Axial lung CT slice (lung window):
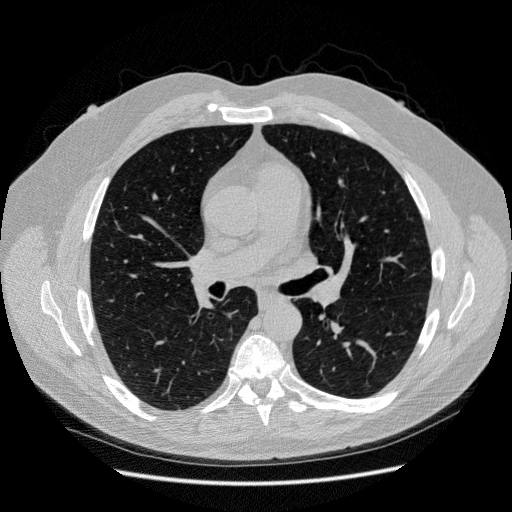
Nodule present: no